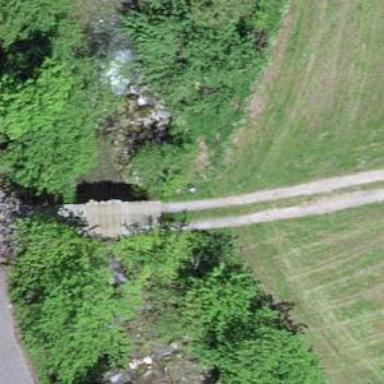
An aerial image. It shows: Track road with bridge. The track type is grade 3.